Question: What is the maximum amount of money that can be robbed from the houses? The neighbour houses cannot be robbed at the same time.
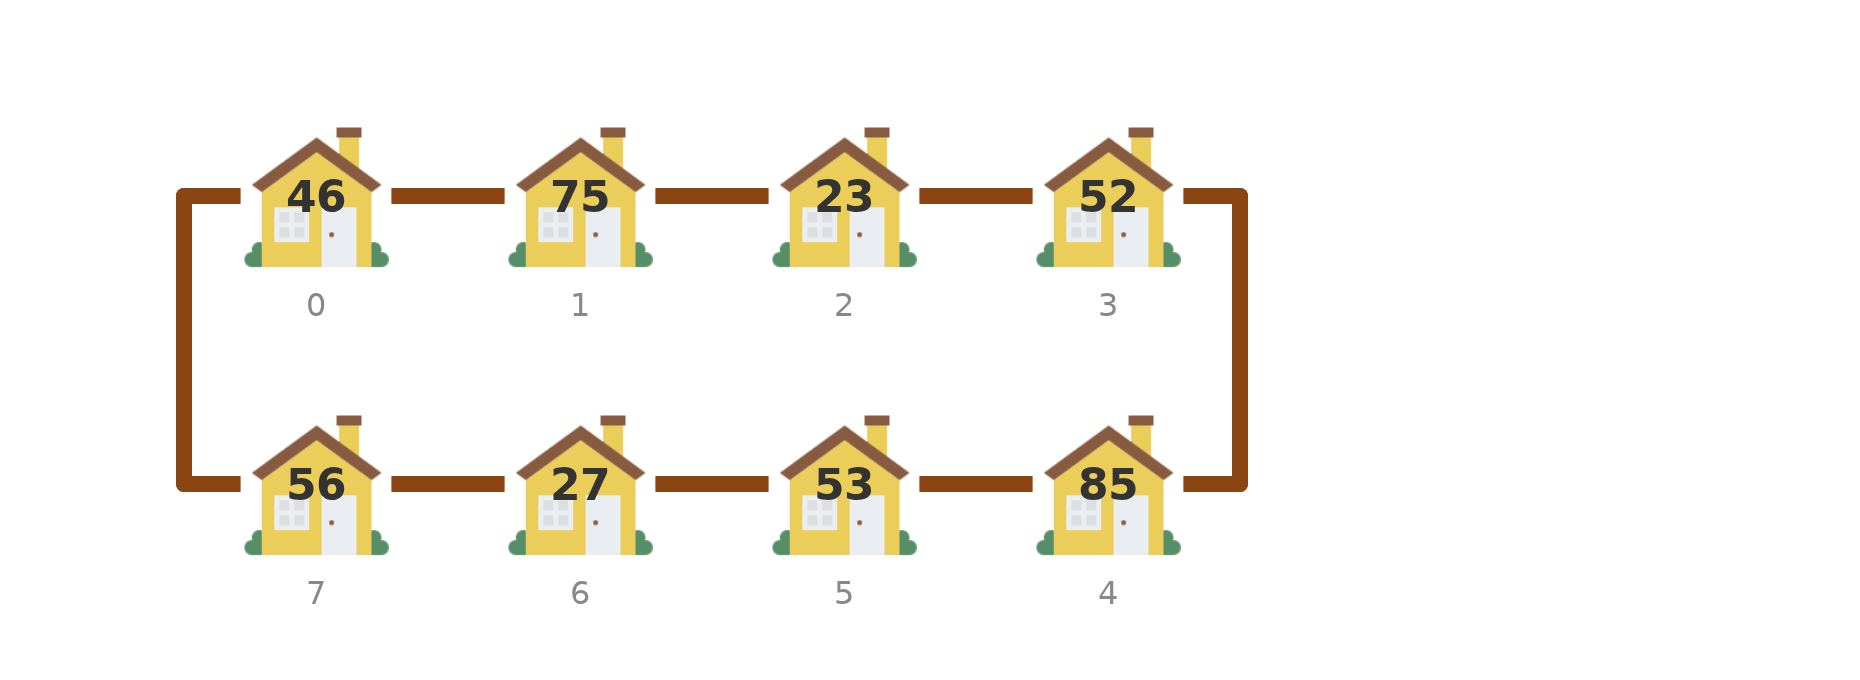
Answer: 236